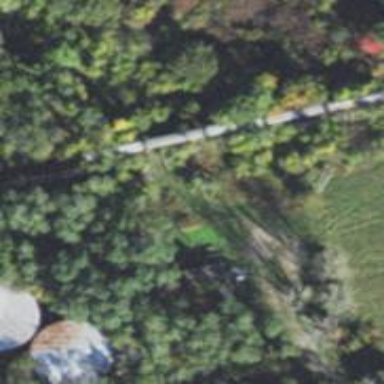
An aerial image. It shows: Abandoned railway.